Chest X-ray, AP view. Patient: 50 years old, sex M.
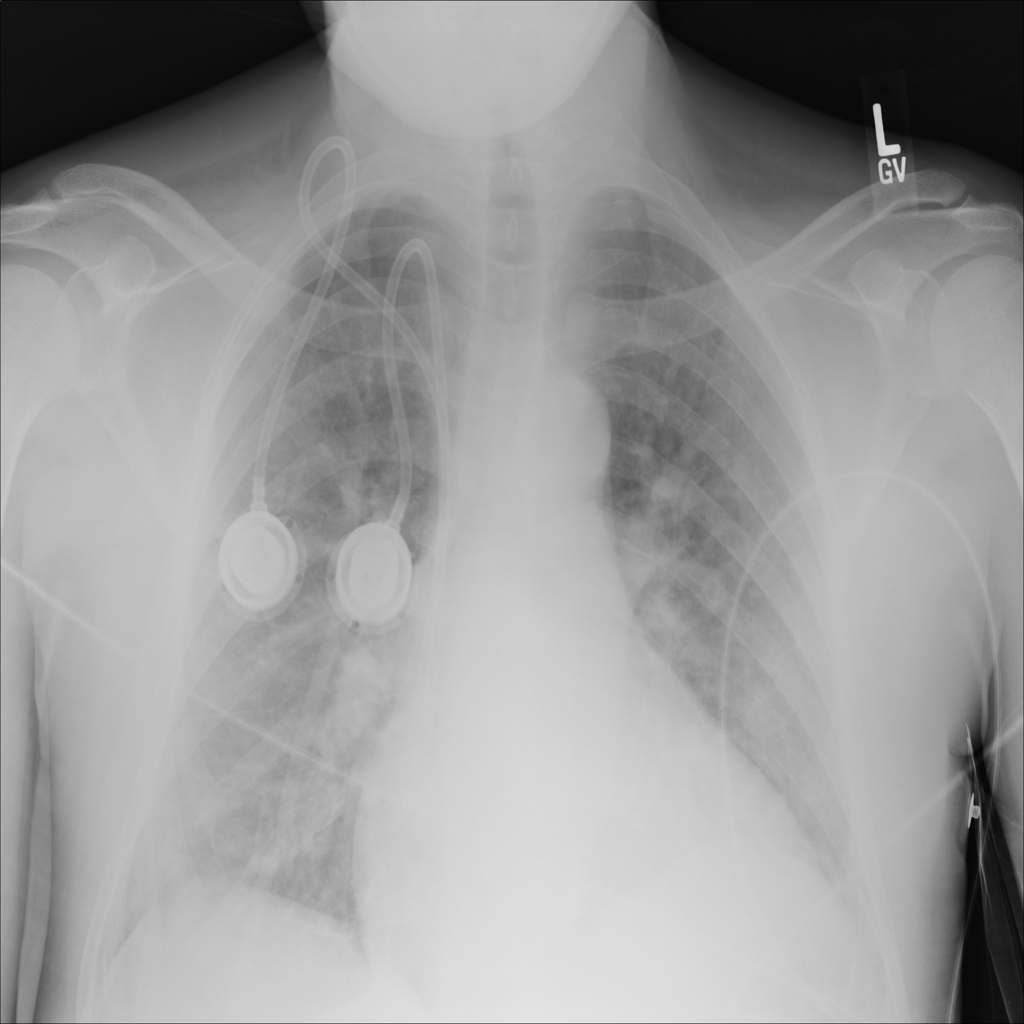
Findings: No Finding